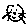
Label: cat